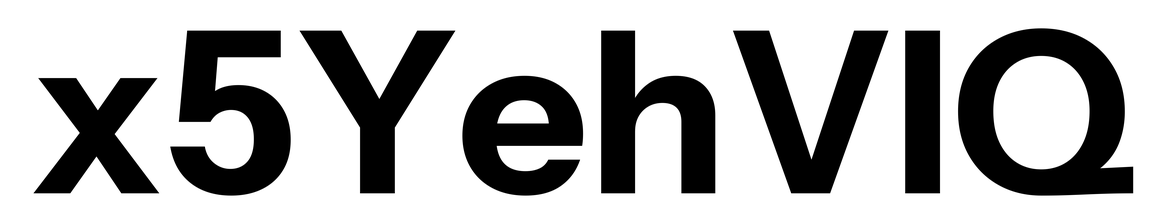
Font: InstrumentSans_Bold